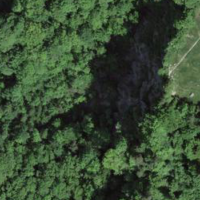
EUNIS habitat code: 44
Species observed at this site:
Orchis mascula